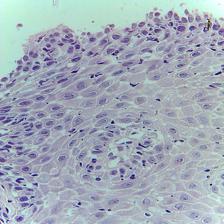
Diagnosis: Normal